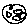
Label: moon